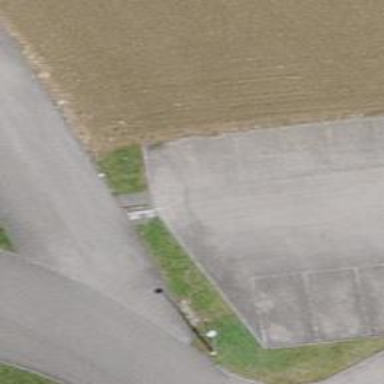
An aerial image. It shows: Asphalt parking aisle along service road.